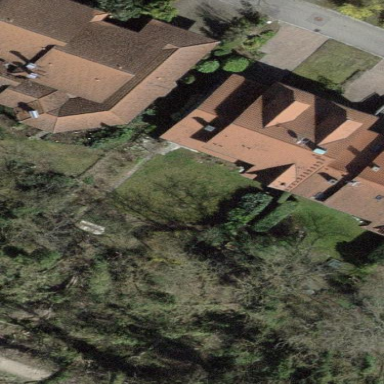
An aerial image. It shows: Terrace building.